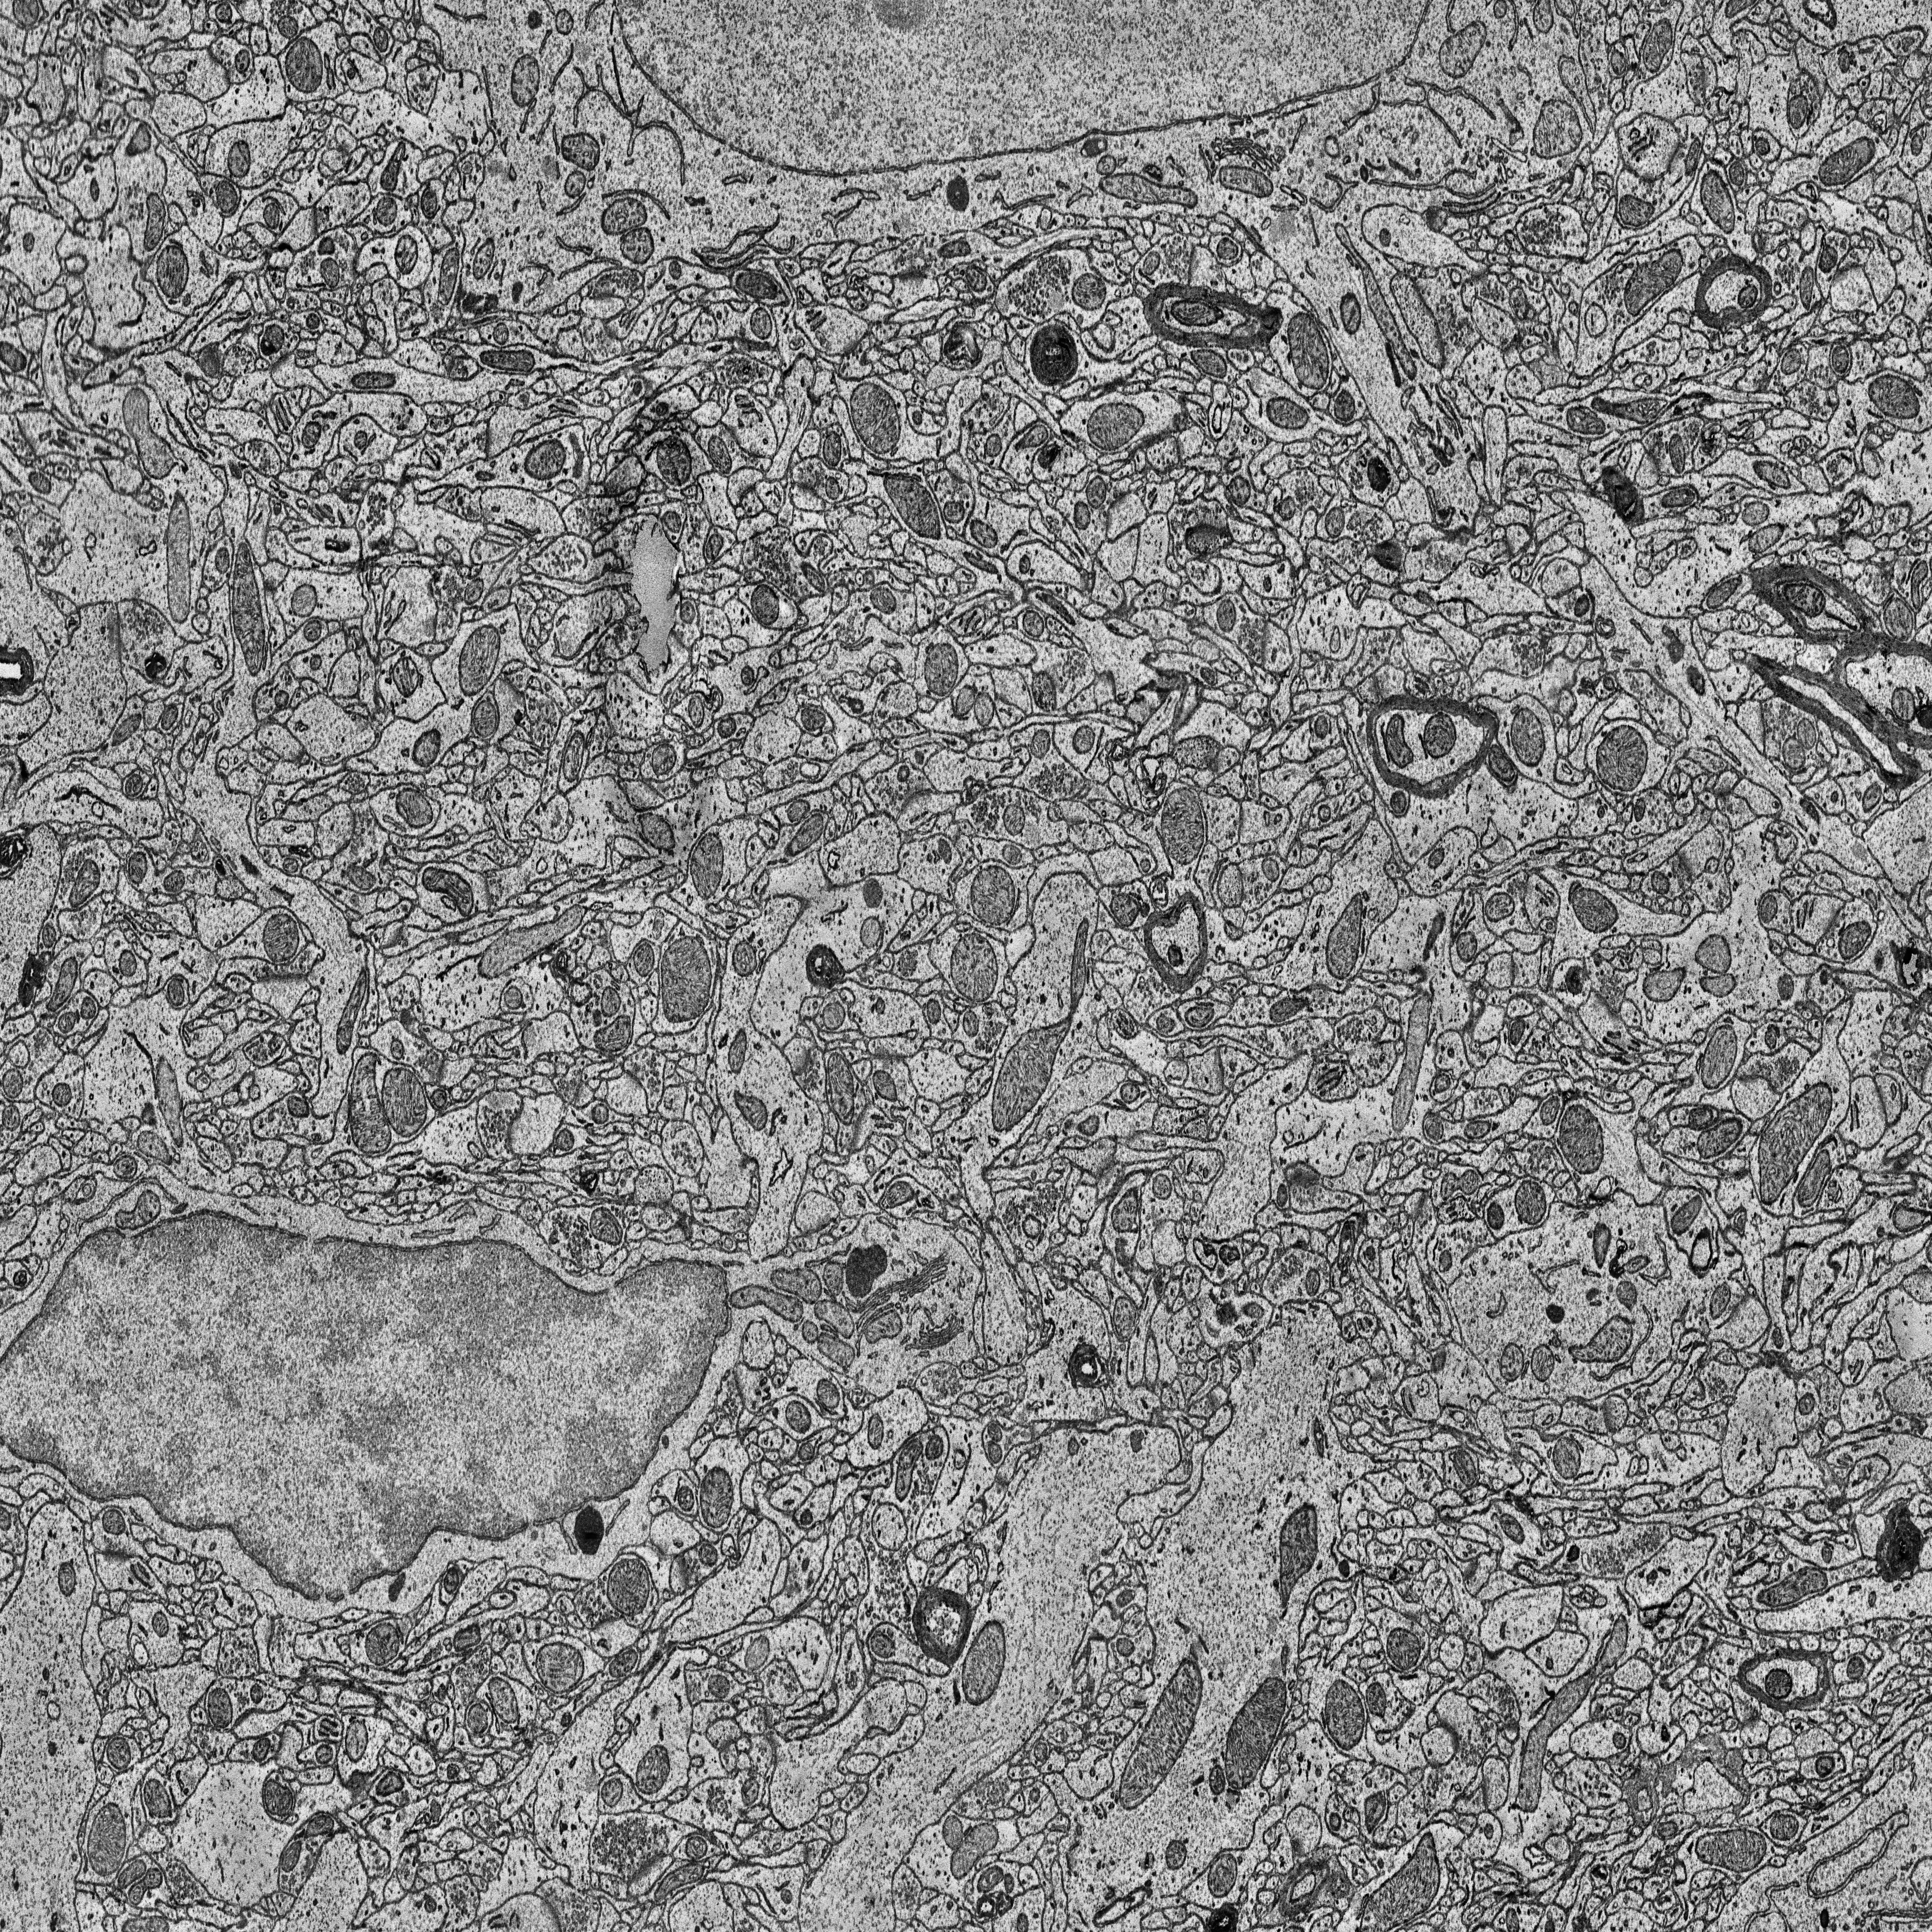
Electron microscopy slice of rat cortex tissue
Slice depth (z): 26
Mitochondria instances in slice: 390